Interaction volume radius: 5 \u00c5
Interaction volume height: 15 \u00c5
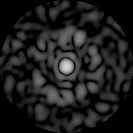
Disorder parameter: 0.8184